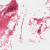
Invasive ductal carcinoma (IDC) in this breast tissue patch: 0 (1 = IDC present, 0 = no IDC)